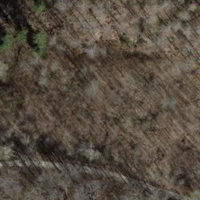
EUNIS habitat code: 41
Species observed at this site:
Allium ursinum